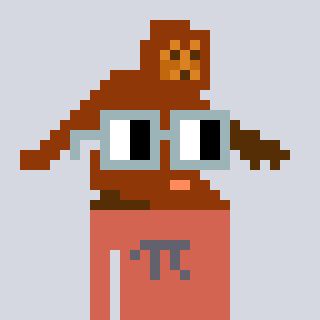
a pixel art character with square dark gray glasses, a bigfoot-shaped head and a peachy-colored body on a cool background